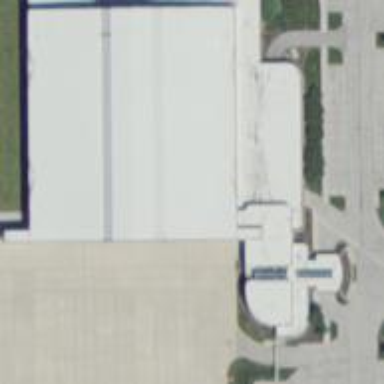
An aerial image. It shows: Building designed as airport hangar.